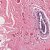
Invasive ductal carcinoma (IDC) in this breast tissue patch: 0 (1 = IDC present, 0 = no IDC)